Question: I'm a SQL beginner, practicing through various sources. I have a table called marketing_data containing product sales information, country and other variables where I'm trying to get an output for the most popular product per country, based on sales. I don't know where to begin with my syntax.
This is how the data looks in the table

I've previously run this code to see total sales for each product per country:
'''
SELECT Country,
SUM(Liquids) AS TotalLiquids,
SUM(Veg) AS TotalVeg,
SUM(NonVeg) AS TotalNonVeg,
SUM(Fish) AS TotalFish,
SUM(Chocolates) AS TotalChocolates,
SUM(Commodities) AS TotalCommodities
FROM marketing_data
GROUP BY COUNTRY;
'''
This gave me a useful table, but I'd like to simply see which product has the highest sales for each country, so The output I'm trying to get would hopefully look something like this:
| Country | Most popular product |
| ------- | -------------------- |
| Sp | Liquids |
| IND | NonVeg |
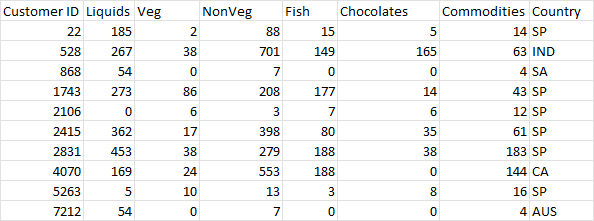
Answer: In most DBMS, you can use the query you've shown as subquery.
And then use 'GREATEST' with 'CASE WHEN' to create the expected outcome.
So you can do following:
'''
SELECT country,
CASE GREATEST(Liquids, Veg, NonVeg, Fish, Chocolates, Commodities)
WHEN Liquids THEN 'Liquids'
WHEN Veg THEN 'Veg'
WHEN NonVeg THEN 'NonVeg'
WHEN Fish THEN 'Fish'
WHEN Chocolates THEN 'Chocolates'
ELSE 'Commodities'
END AS MostPopularProduct
FROM
(SELECT Country,
SUM(Liquids) AS Liquids,
SUM(Veg) AS Veg,
SUM(NonVeg) AS NonVeg,
SUM(Fish) AS Fish,
SUM(Chocolates) AS Chocolates,
SUM(Commodities) AS Commodities
FROM marketing_data
GROUP BY COUNTRY) sub;
'''
But attention! If the values you want to sum can be 'NULL', you need to replace null values by another value (very likely, you want them to be zero), otherwise the whole sum will be null, too!
That's a typical use case for 'COALESCE':
'''
SELECT country,
CASE GREATEST(Liquids, Veg, NonVeg, Fish, Chocolates, Commodities)
WHEN Liquids THEN 'Liquids'
WHEN Veg THEN 'Veg'
WHEN NonVeg THEN 'NonVeg'
WHEN Fish THEN 'Fish'
WHEN Chocolates THEN 'Chocolates'
ELSE 'Commodities'
END AS MostPopularProduct
FROM
(SELECT Country,
SUM(COALESCE(Liquids,0)) AS Liquids,
SUM(COALESCE(Veg,0)) AS Veg,
SUM(COALESCE(NonVeg,0)) AS NonVeg,
SUM(COALESCE(Fish,0)) AS Fish,
SUM(COALESCE(Chocolates,0)) AS Chocolates,
SUM(COALESCE(Commodities,0)) AS Commodities
FROM marketing_data
GROUP BY COUNTRY) sub;
'''
This query will do on Oracle DB's, MySQL DB's, Maria DB's, Postgres DB's and SQLServer 2022 DB's.
If your DBMS is none of them, you can also use this concept, but you likely have to replace 'GREATEST' by a similar function that they provide.